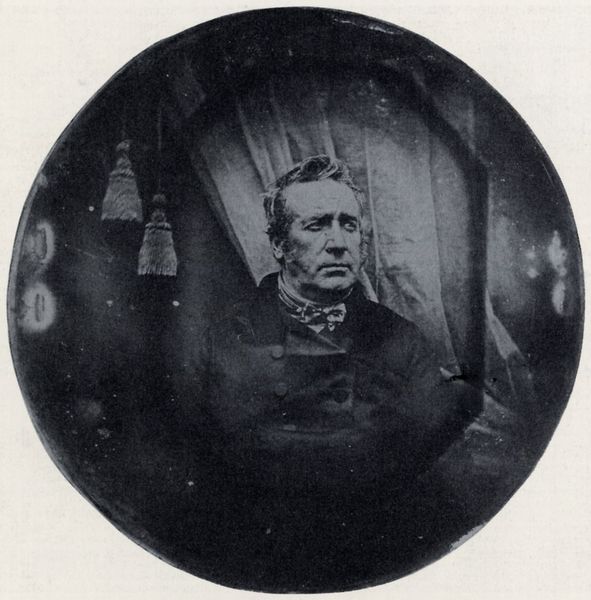
Titel: Porträt des Dr. Adolf Gaggl, Advokat (1869–1890), in Klagenfurt
Künstler: Österreichischer Photograph
Standort: Klagenfurt
Institution: Landesmuseum für Kärnten
Schlagwörter: mann, schatten, frisur, grau, haar, licht, mund, nase, ohr, schwarz, stirn, weiss, blick, schleife, anzug, jacke, augen, falten, gesicht, kragen, mensch, rahmen, bildnis, herr, portrait, porträt, vorhang, spiegelung, haare, kordeln, pose, kinn, lippen, kreis, rund, rundbild, wangen, büste, glanz, knöpfe, fliege, revers, foto, fotografie, photographie, schwarzweiß, photo, halbprofil, troddel, entschlossen, quasten, lichtbild, bilick, fischei